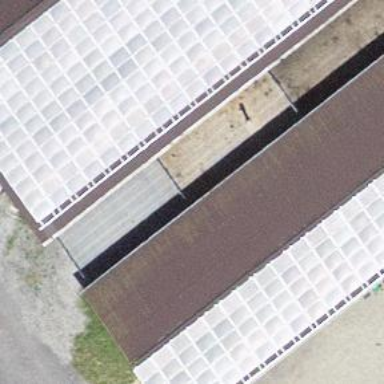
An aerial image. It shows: Shed building.